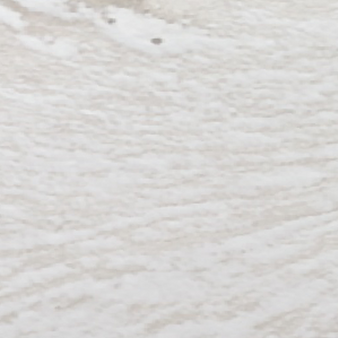
Label: other